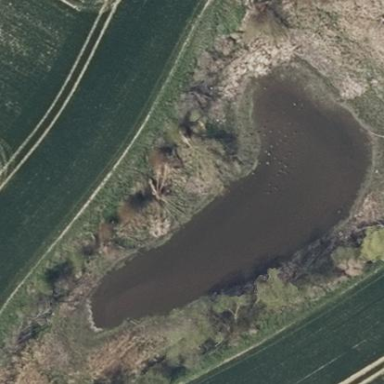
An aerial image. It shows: Pond with natural water.